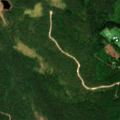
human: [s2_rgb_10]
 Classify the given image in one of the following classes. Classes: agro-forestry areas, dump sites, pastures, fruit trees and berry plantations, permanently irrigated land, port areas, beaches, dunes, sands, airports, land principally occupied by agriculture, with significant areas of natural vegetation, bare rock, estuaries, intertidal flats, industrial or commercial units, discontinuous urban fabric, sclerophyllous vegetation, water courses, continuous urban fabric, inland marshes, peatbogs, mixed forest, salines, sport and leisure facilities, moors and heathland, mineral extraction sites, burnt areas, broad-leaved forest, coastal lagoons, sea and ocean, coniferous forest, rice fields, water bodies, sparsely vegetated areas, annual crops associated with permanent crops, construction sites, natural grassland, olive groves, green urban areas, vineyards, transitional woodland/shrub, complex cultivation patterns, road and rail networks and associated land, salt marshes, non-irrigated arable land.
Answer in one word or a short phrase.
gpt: coniferous forest, mixed forest, transitional woodland/shrub